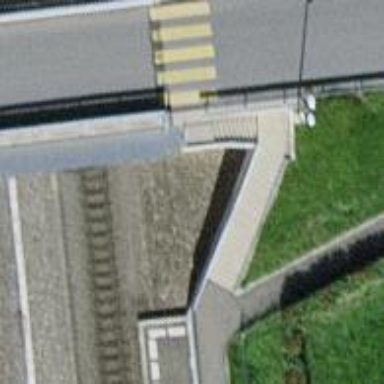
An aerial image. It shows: Concrete steps.